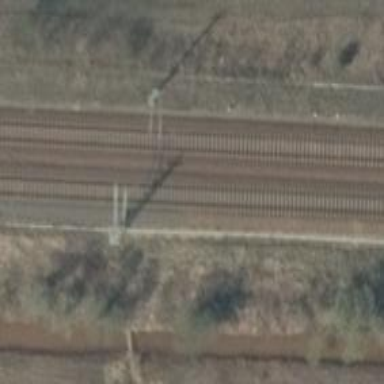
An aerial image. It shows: Milestone along the railway track with catenary mast.